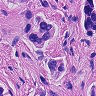
Metastatic tissue present: yes